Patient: sex F, age 73
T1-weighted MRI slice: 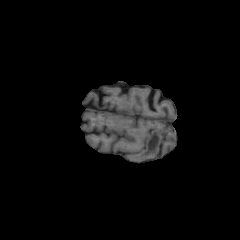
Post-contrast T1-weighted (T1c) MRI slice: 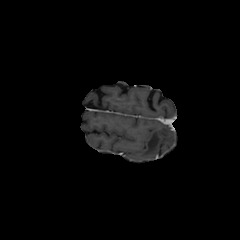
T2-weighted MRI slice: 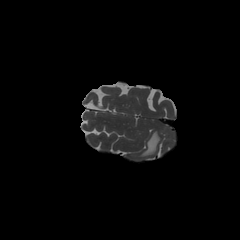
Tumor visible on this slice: yes
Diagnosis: Glioblastoma, IDH-wildtype
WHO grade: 4